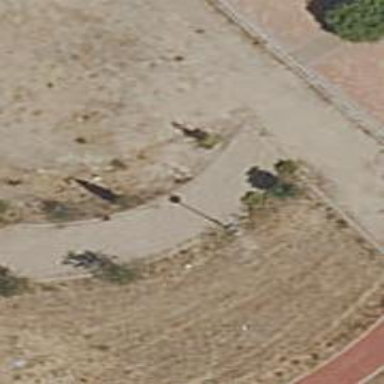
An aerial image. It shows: Bench.